Field crop: tomato
Growth stage: 1
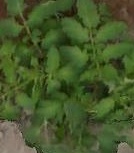
Species: tomato